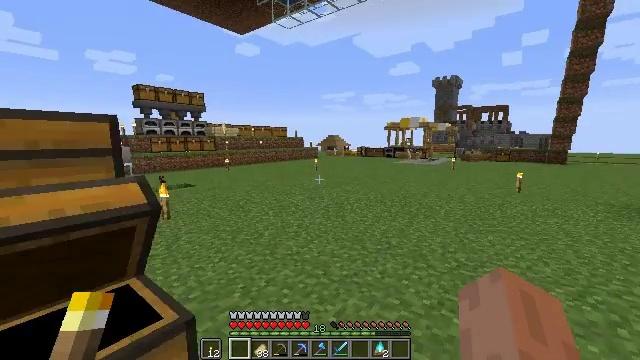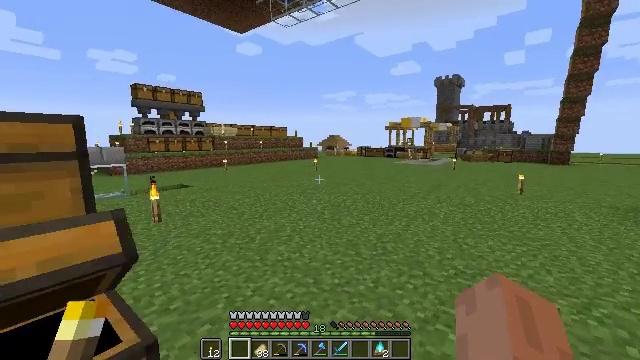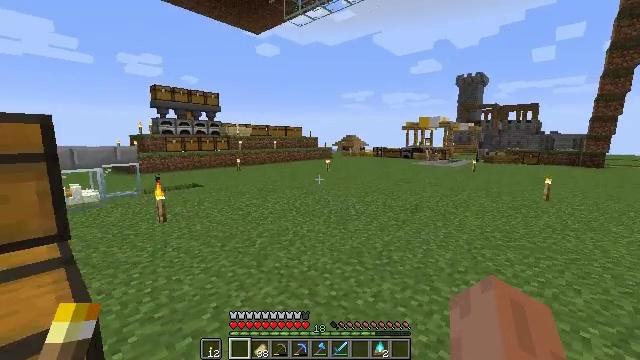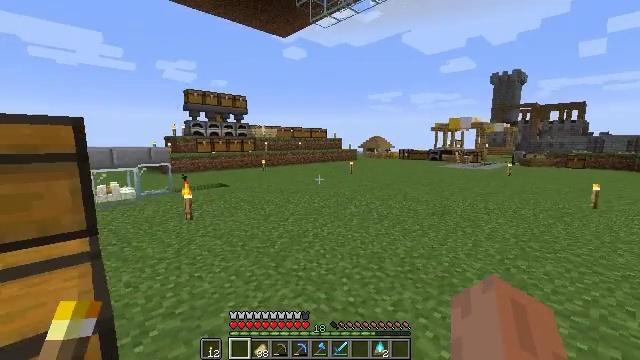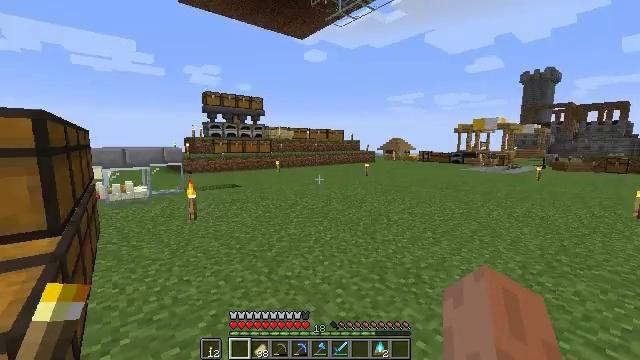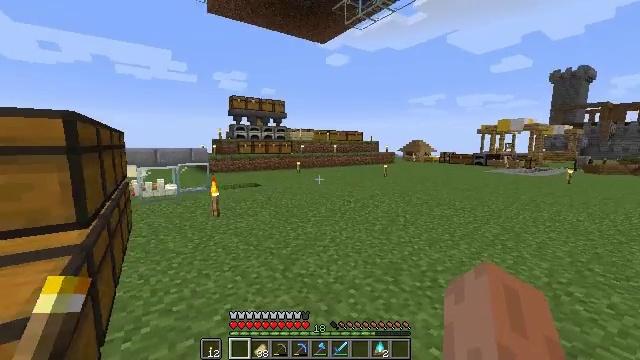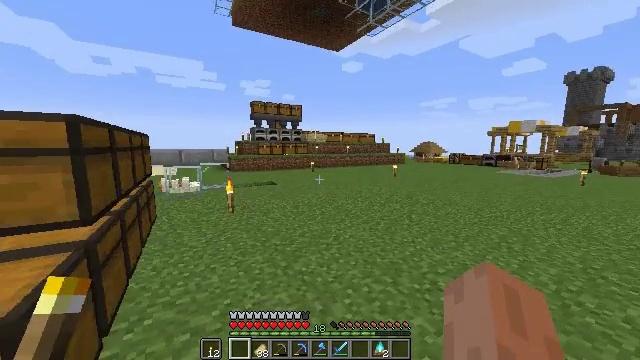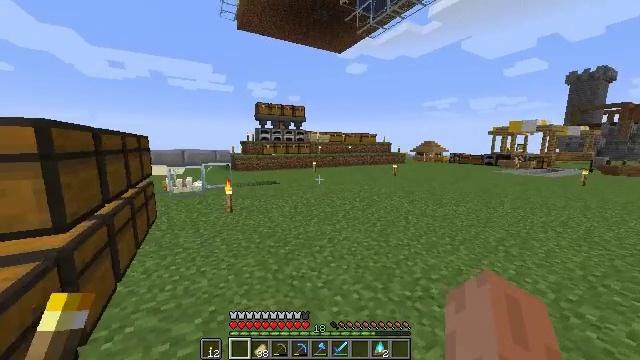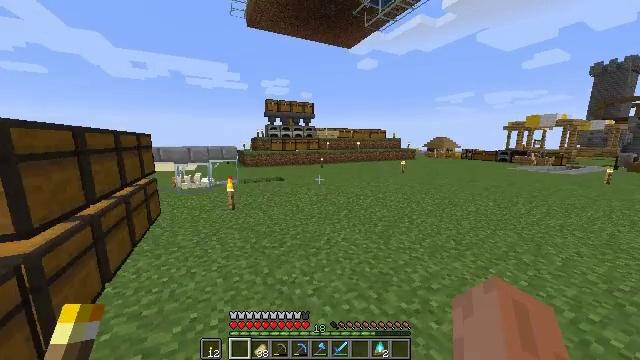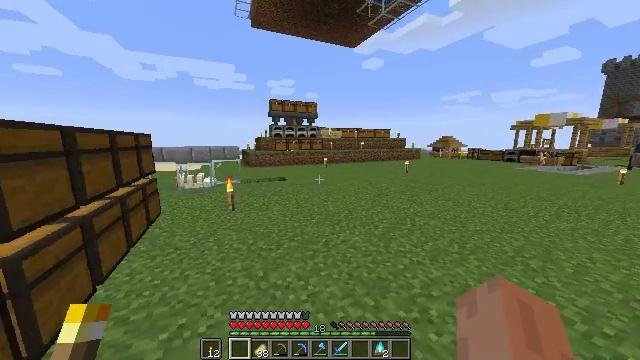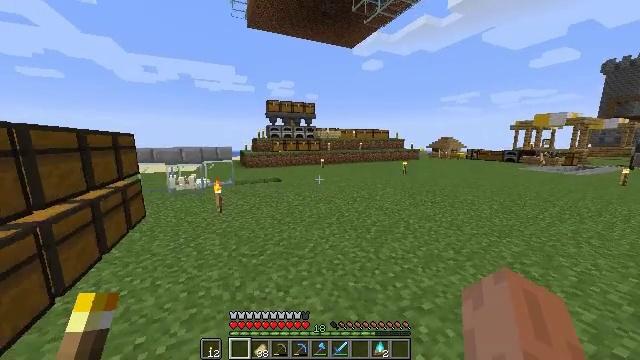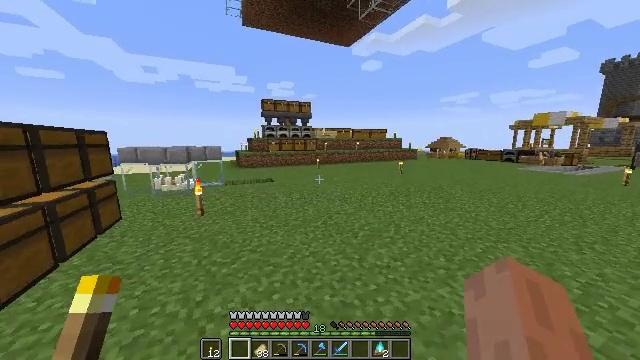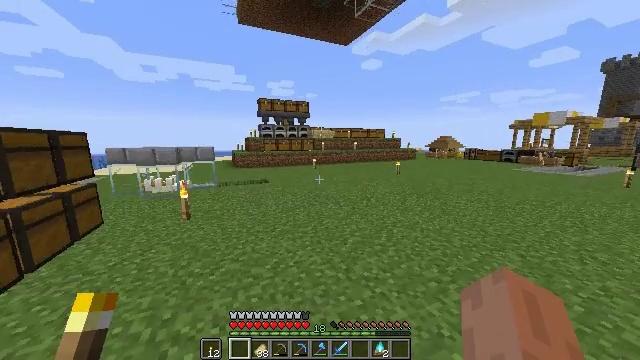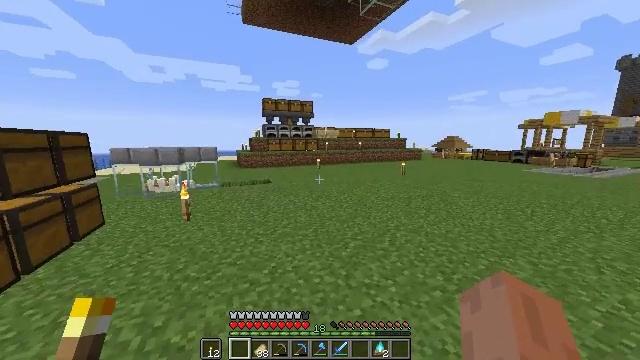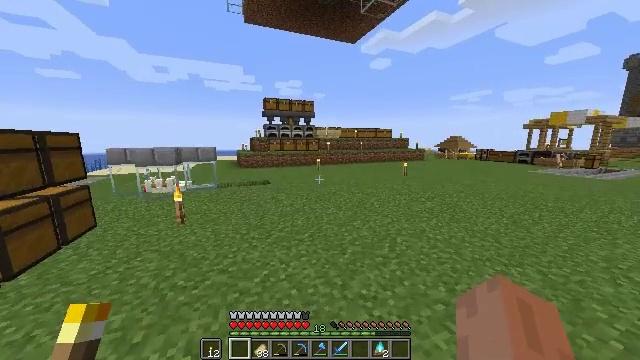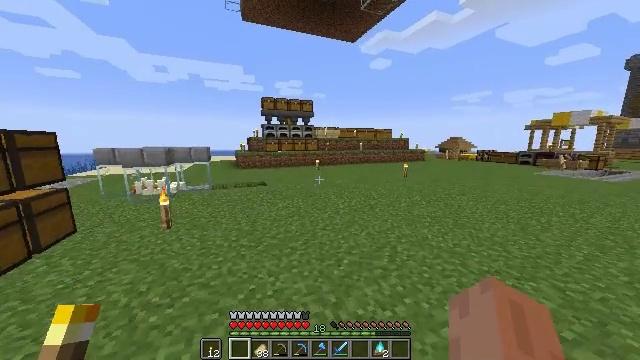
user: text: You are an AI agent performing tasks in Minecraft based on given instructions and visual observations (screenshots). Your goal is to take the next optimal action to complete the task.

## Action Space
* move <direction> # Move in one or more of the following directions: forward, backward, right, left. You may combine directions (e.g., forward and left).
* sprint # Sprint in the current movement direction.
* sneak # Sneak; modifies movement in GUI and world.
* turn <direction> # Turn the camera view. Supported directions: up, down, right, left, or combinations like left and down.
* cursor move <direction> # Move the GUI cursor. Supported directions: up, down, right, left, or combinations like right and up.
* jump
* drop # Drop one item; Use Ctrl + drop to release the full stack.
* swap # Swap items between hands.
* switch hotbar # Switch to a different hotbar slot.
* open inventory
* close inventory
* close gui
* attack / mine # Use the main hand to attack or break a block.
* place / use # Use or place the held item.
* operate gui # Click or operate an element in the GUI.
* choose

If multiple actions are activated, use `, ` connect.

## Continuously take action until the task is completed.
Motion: motion action
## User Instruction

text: Gather wheat by left-clicking on it.
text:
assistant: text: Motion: move forward and move right
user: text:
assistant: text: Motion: move forward and move right, turn left
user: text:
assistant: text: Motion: move forward and move right, turn left
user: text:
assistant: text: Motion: move forward and move right, sprint, turn left
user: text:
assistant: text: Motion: move forward and move right, sprint, turn left
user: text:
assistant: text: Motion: move forward and move right, sprint, turn left
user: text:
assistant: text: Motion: move forward and move right, sprint, turn left
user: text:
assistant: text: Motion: move forward and move right, sprint, turn left and down
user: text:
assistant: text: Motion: move forward and move right, turn left
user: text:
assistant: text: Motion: move forward and move right, sprint
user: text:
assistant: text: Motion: move forward and move right, sprint
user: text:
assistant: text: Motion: move forward and move right, sprint
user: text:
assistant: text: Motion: move forward, sprint, turn left
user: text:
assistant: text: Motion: move forward, sprint
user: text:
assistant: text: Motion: move forward, sprint
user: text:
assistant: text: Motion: move forward
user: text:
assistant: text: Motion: move forward
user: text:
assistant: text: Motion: move forward, jump
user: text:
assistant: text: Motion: move forward, jump
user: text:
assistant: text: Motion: move forward, jump
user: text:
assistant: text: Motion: move forward, jump
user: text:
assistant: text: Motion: move forward, jump
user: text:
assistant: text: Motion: move forward, jump
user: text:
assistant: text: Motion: move forward, jump
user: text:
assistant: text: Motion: move forward, jump
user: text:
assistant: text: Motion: move forward, jump
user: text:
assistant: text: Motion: move forward, jump
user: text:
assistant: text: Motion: move forward, sprint, jump
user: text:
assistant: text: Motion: move forward, sprint, jump
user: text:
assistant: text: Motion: move forward, sprint, jump